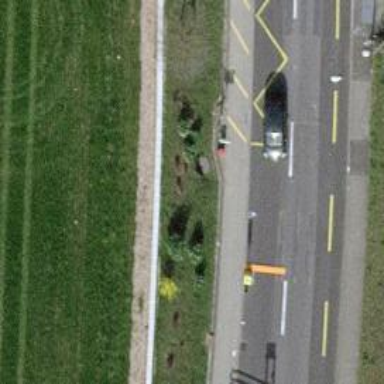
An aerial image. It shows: Asphalt platform for public transport.